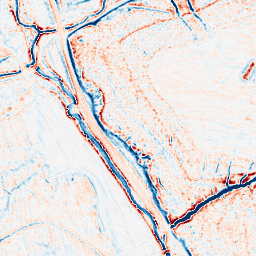
Category: classical
Decomposition family: gaussian_anisotropic
Decomposition parameters: sigma_x: 2
sigma_y: 2
Upsampling method: sinc_blackman
Upsampling parameters: scale: 2
kernel_size: 4
Upsampling scale: 2